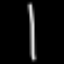
Label: line